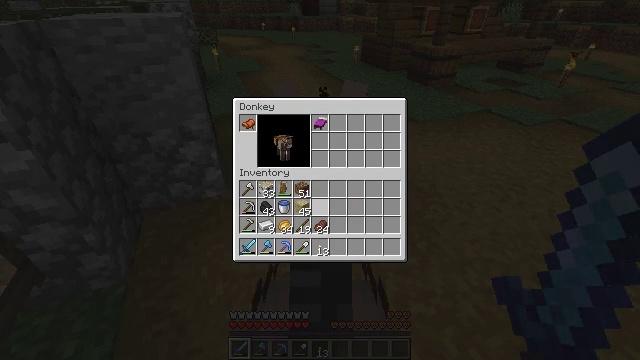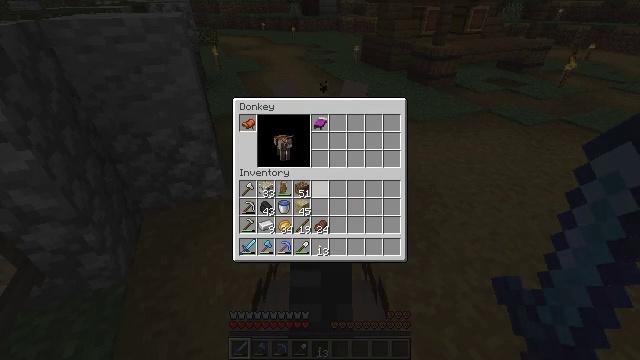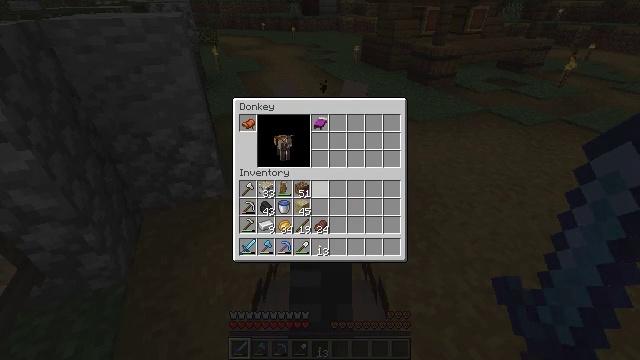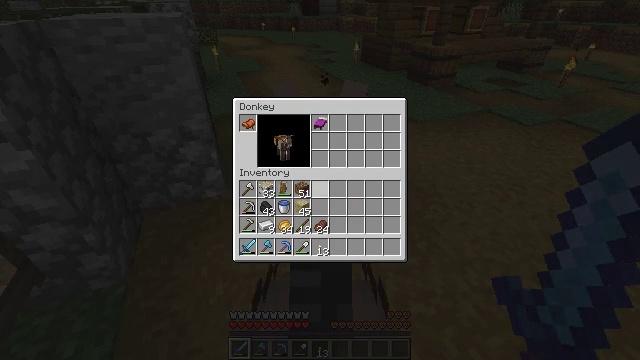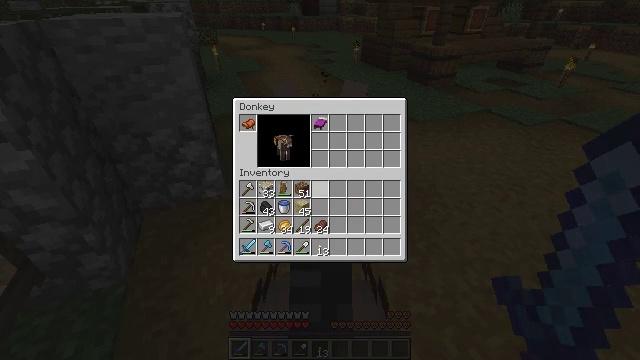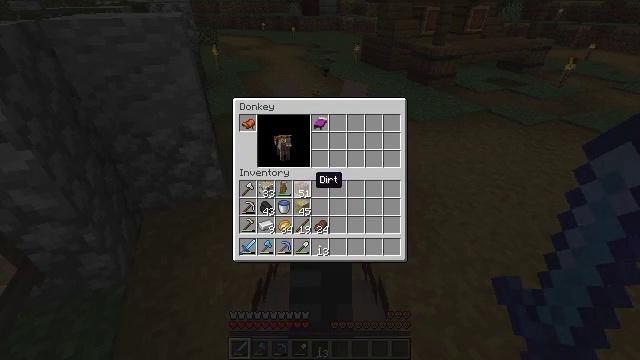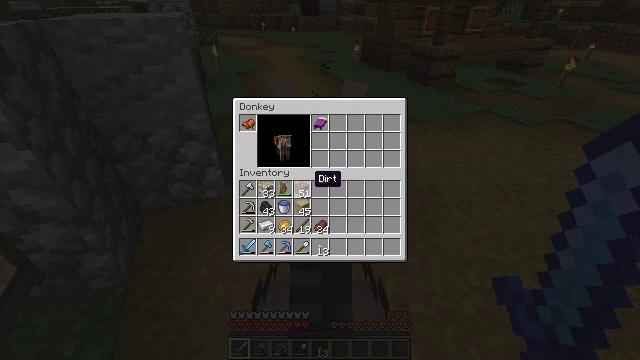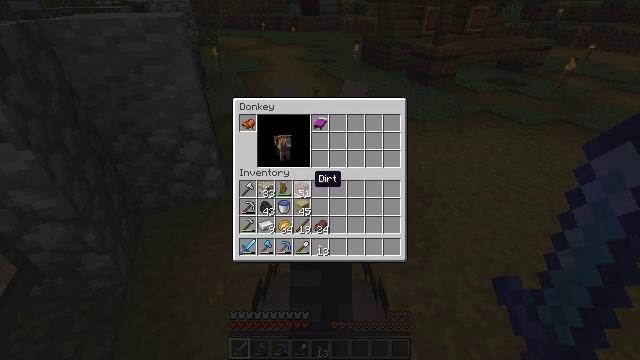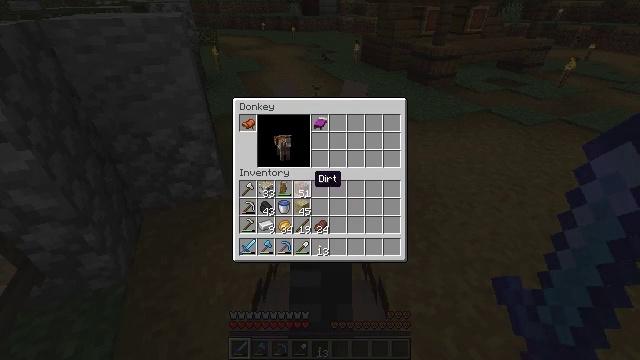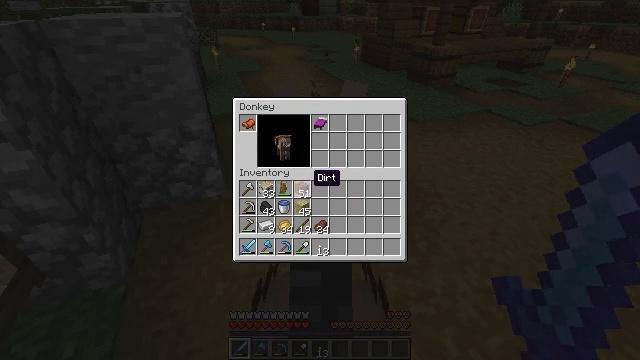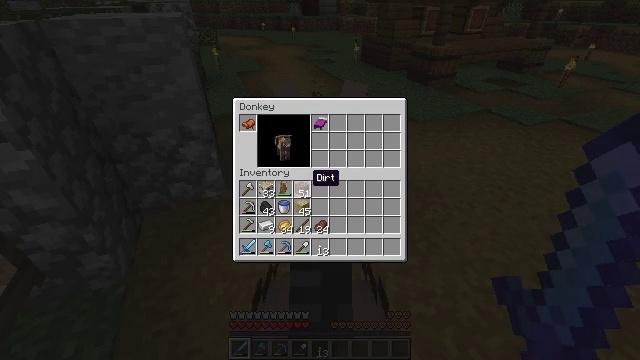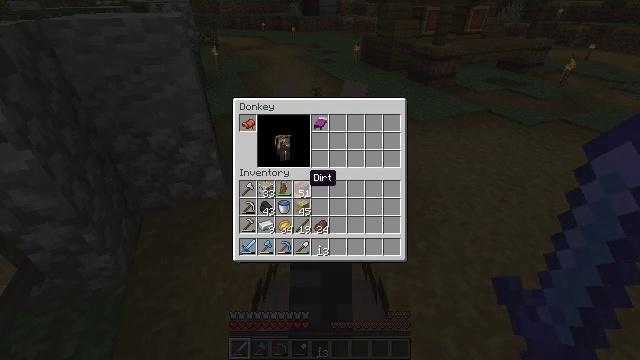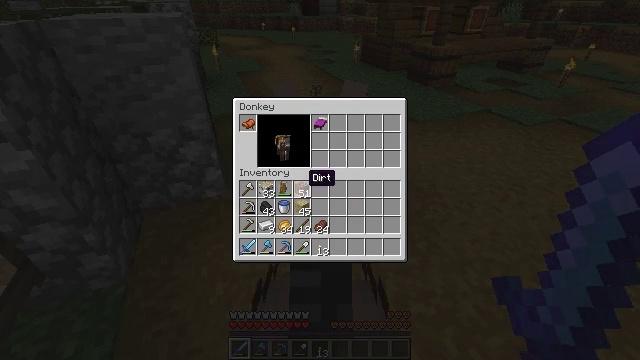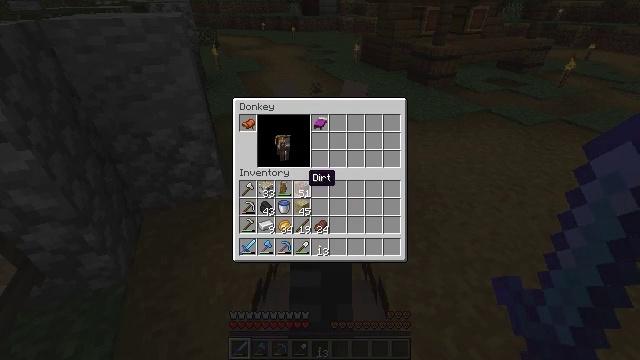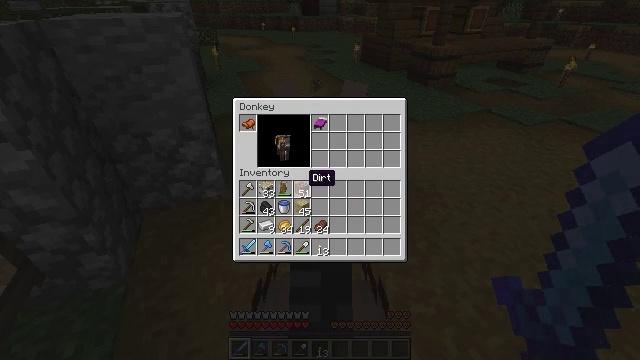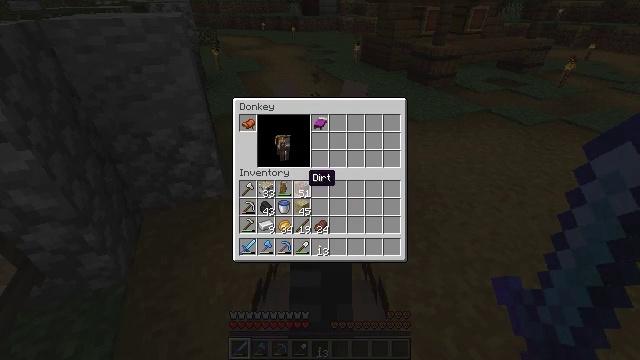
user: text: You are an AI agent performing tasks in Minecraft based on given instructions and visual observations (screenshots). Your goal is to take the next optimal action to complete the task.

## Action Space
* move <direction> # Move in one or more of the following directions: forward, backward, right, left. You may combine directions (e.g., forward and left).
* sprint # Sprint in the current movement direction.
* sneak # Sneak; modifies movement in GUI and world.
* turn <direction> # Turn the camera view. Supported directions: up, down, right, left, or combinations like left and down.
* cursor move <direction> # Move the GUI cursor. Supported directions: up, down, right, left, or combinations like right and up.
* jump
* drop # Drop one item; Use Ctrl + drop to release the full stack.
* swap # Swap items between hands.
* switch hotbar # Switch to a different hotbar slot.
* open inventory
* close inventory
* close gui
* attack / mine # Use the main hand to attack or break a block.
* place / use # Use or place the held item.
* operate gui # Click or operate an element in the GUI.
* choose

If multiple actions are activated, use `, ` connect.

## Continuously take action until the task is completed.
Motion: motion action
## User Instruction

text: Make a lead by crafting with slimeball and string.
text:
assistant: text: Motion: no_op
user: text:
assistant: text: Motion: no_op
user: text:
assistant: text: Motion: no_op
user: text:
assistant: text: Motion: no_op
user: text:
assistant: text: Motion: sneak
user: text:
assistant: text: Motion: sneak
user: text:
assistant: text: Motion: sneak
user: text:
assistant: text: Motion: sneak
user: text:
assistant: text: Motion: sneak
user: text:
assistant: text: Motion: sneak
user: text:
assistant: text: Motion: sneak
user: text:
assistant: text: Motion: sneak
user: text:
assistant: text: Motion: sneak
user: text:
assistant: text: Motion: sneak
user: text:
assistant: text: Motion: sneak
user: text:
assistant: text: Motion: sneak
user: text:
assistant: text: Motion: sneak
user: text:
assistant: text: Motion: sneak, cursor move down
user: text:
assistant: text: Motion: sneak
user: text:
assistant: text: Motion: sneak
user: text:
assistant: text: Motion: sneak
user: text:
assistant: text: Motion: sneak
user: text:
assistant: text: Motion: sneak
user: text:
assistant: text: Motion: sneak
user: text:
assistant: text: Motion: sneak
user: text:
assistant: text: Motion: sneak
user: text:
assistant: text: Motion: sneak
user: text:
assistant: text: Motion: sneak
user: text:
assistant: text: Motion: sneak
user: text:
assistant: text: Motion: sneak, operate gui